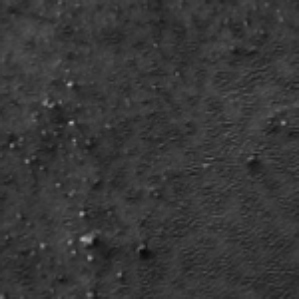
Label: frost